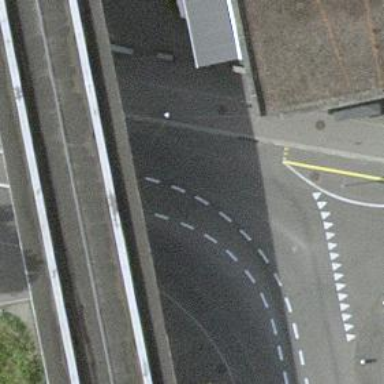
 featuring separate cycle lane and sidewalk."